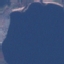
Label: SeaLake